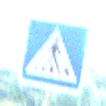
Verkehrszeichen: FussgaengerueberwegLinks
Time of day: Night
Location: Outdoor (Nature)
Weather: PartlyCloudy
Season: NotSpecified
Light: Natural